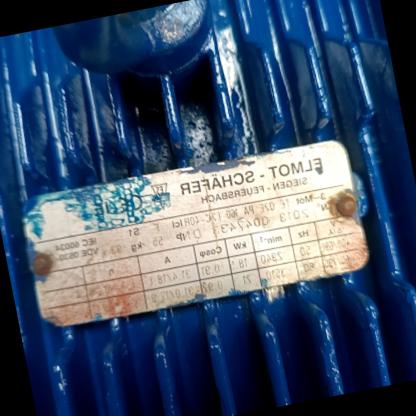
Klasa: tabliczka-znamionowa